Question: I'm building a rails app and I'm trying to grab some data from an API.
This is my controller
'''
require 'will_paginate/array'
class AlbumsController < ApplicationController
def index
@albums = HTTParty
.get('https://jsonplaceholder.typicode.com/albums', :headers => {'Content-Type' => 'application/json'})
.paginate(:page => params[:page], :per_page => 10)
end
def show
end
end
'''
and this is my index view
'''
<main role="main" class="flex-shrink-0">
<div class="container">
<h1 class="mt-5">Albums</h1>
<p class="lead">Here we show all albums and it's details</p>
<div class="row">
<% @albums.each do |album| %>
<div class="col-md-4">
<h5 class="card-title">
<%= album['title'] %>
</h5>
<p>User_id: <%= album['user_id'] %> | id: <%= album['id'] %><p>
<%= link_to "View Album", album, class: "btn btn-primary" %>
</div>
<% end %>
</div>
</div>
<%= will_paginate @albums, renderer: WillPaginate::ActionView::BootstrapLinkRenderer, class: 'margin-auto' %>
</main>
'''
The issue here is the link, I have 'resources :albums' in the routes file.
'''
albums GET /albums(.:format) albums#index
POST /albums(.:format) albums#create
new_album GET /albums/new(.:format) albums#new
edit_album GET /albums/:id/edit(.:format) albums#edit
album GET /albums/:id(.:format) albums#show
PATCH /albums/:id(.:format) albums#update
PUT /albums/:id(.:format) albums#update
DELETE /albums/:id(.:format) albums#destroy
users_show GET /users/show(.:format) users#show
root GET / albums#index
'''
However, when I hover over the button it is linking to the following

How do I go about only linking to the ID i.e. localhost:3000/albums/2
UPDATE 1
routes.rb
'''
Rails.application.routes.draw do
resources :albums
get 'users/show'
root 'albums#index'
end
'''
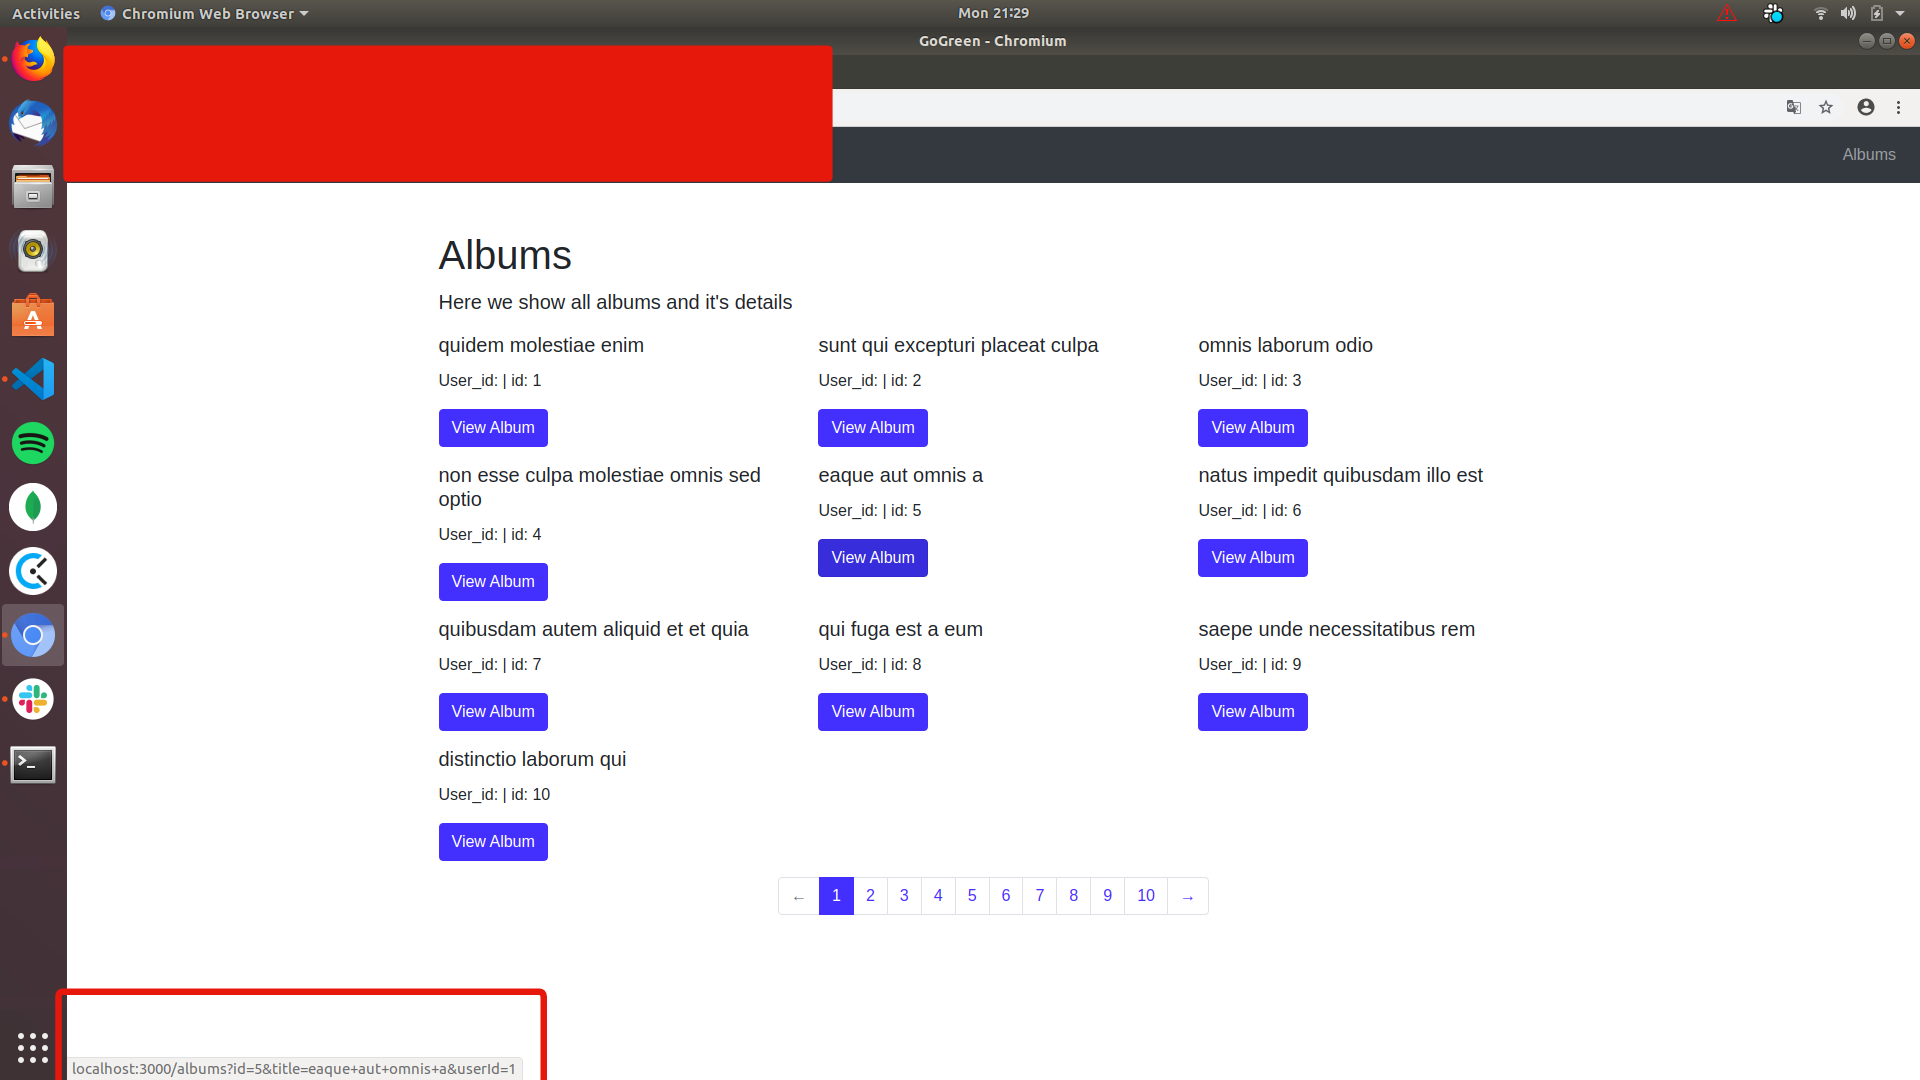
Answer: That should be easy.
This is how you get the album id:
'''
album['id']
'''
And you can use the ID to get the link:
'''
<%= link_to "View Album", album_path(album['id']), class: "btn btn-primary" %>
'''
## Warning: Path must be singular! album_path
'''
# add to your routes.rb
resources :albums
'''